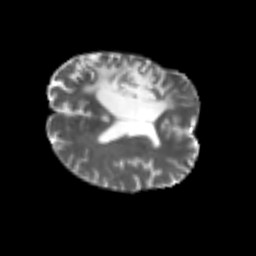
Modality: T2w
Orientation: axial
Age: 57
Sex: male
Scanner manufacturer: siemens
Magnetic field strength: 3 T
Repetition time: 4.987 s
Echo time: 0.0792 s